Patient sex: M
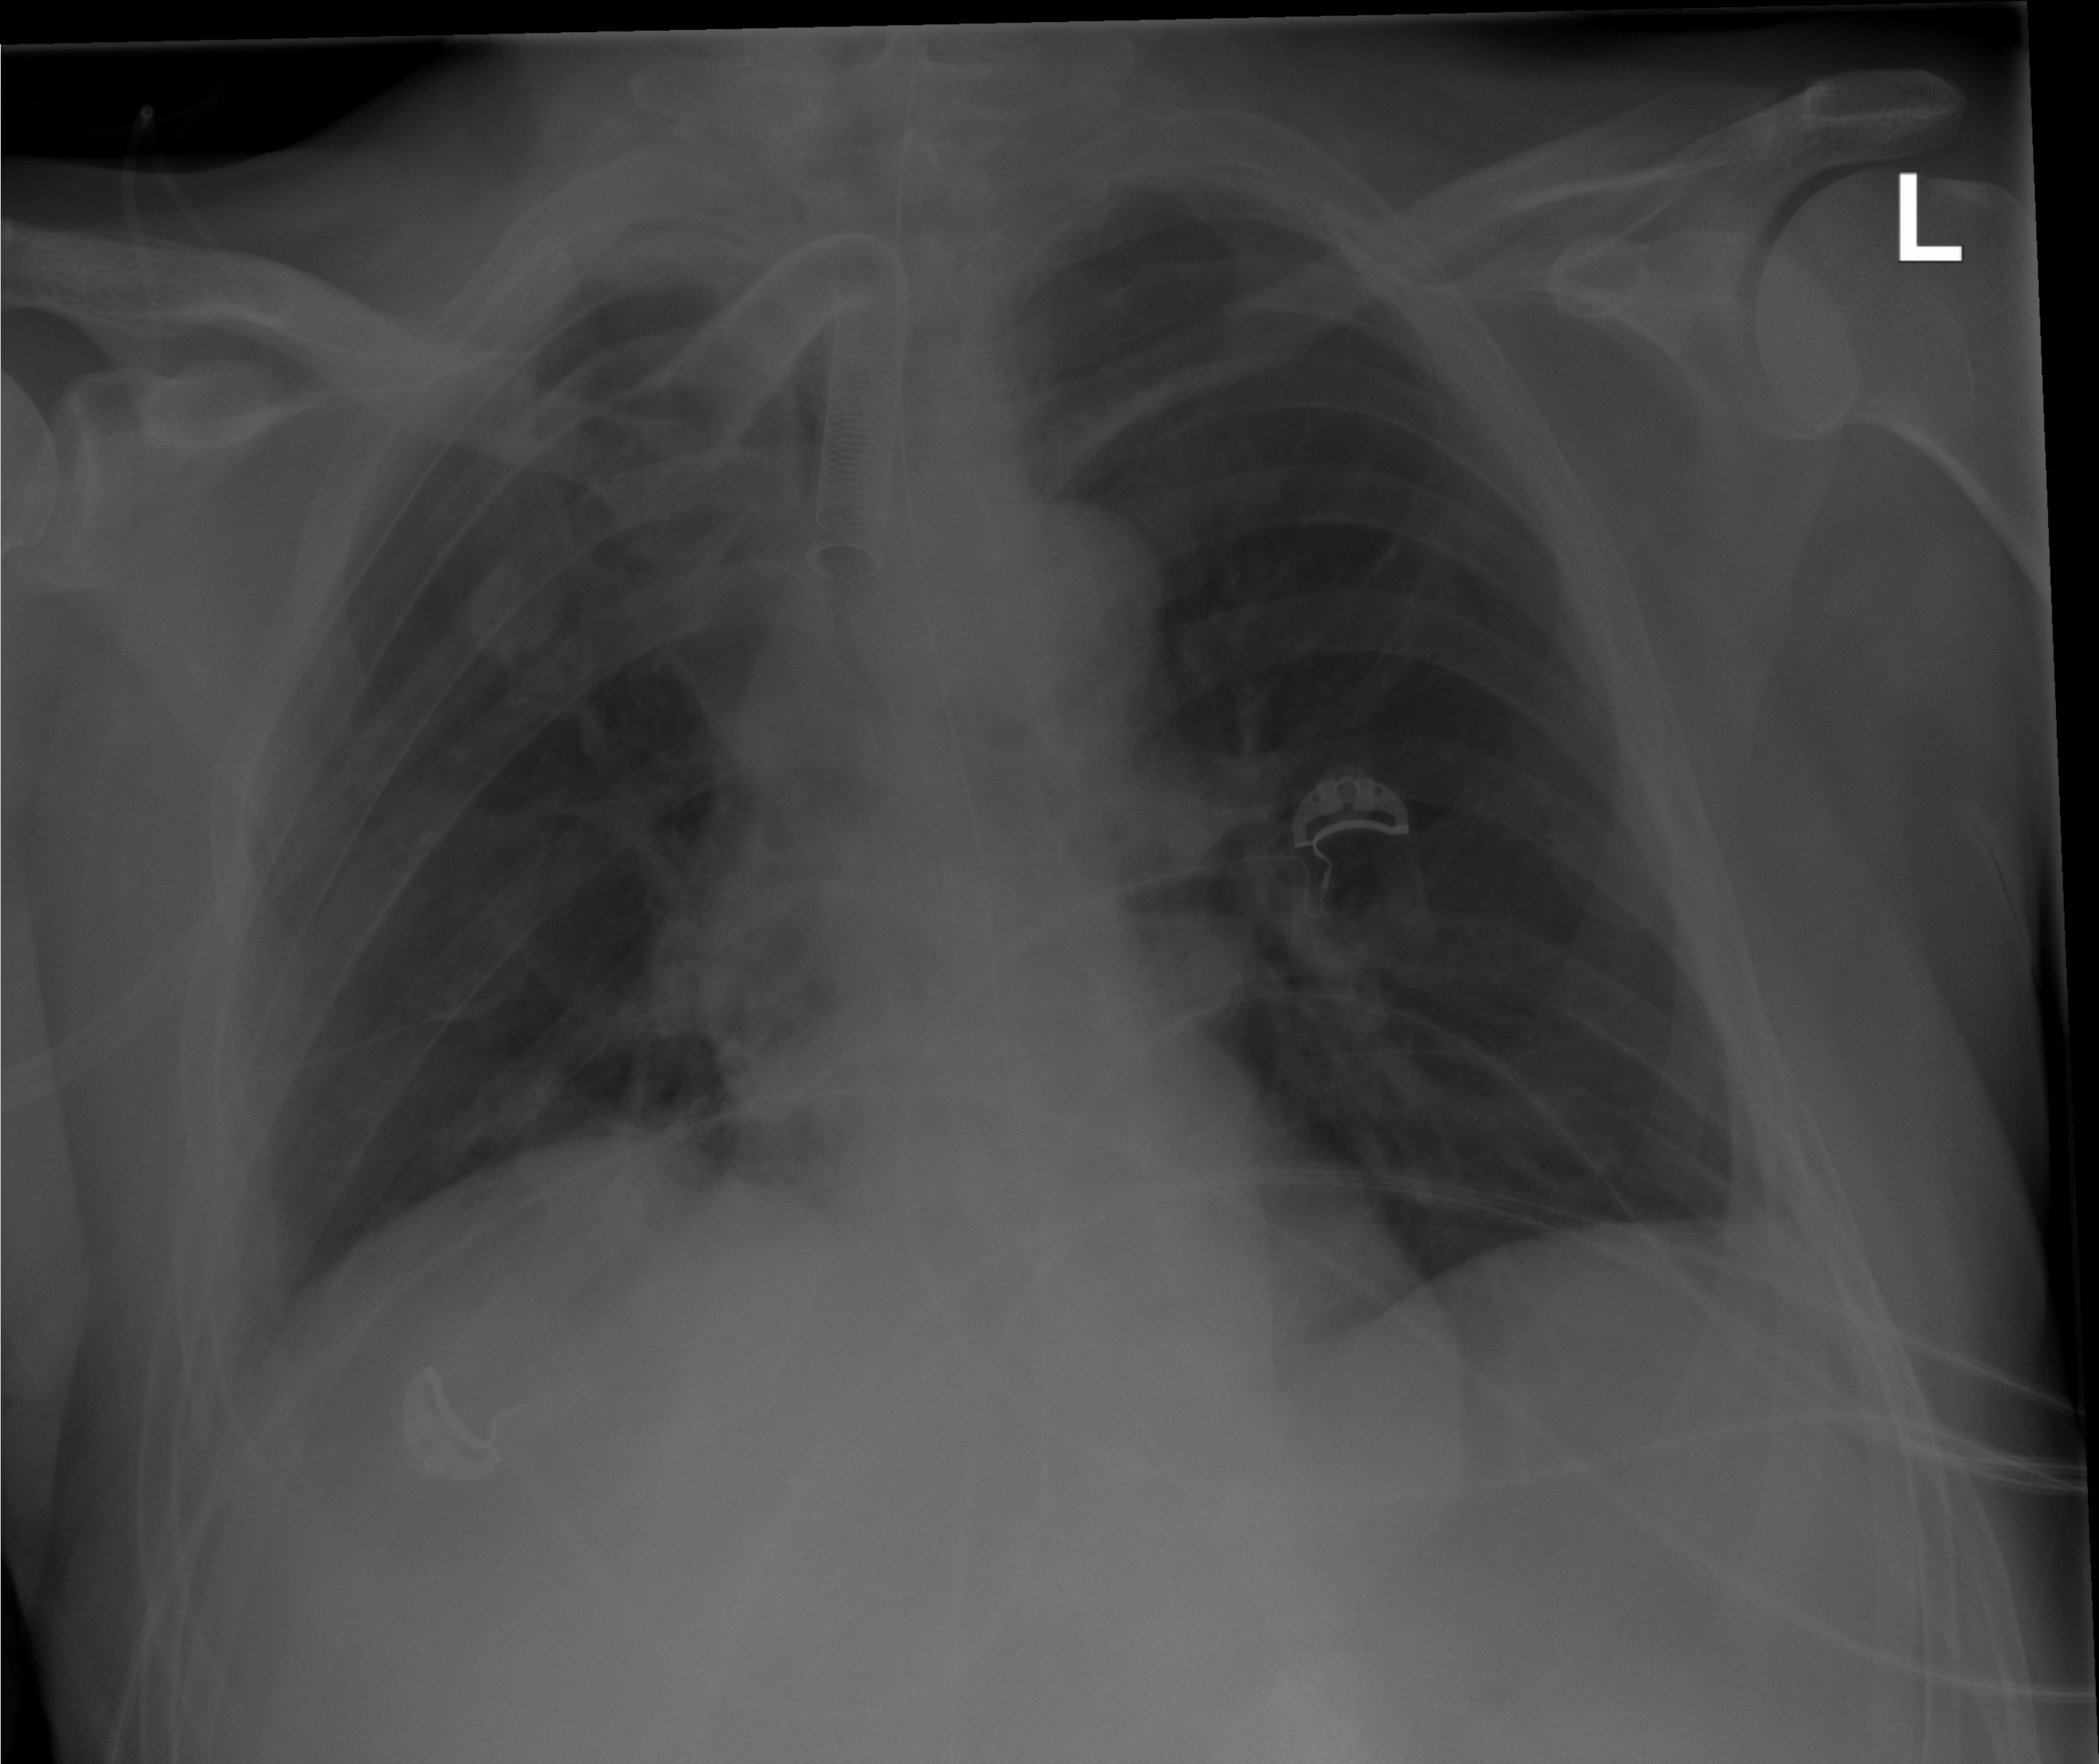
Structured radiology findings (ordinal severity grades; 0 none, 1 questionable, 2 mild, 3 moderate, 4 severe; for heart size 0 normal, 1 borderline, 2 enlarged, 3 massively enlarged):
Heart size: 0
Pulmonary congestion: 0
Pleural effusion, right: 0
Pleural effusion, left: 0
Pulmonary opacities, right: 0
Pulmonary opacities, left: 0
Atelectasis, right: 1
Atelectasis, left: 0